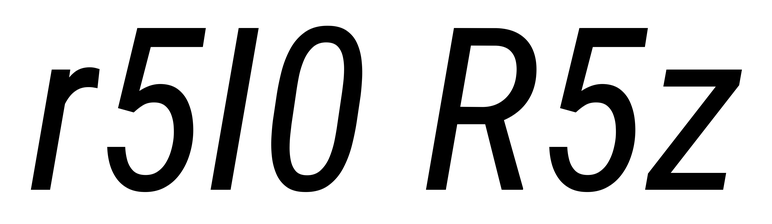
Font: Roboto-Italic_Condensed_Italic